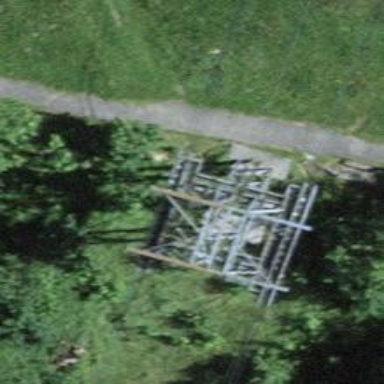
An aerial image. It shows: Pylon for aerialway.